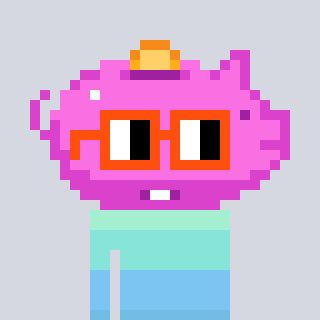
a pixel art character with square orange glasses, a piggybank-shaped head and a bege-colored body on a cool background